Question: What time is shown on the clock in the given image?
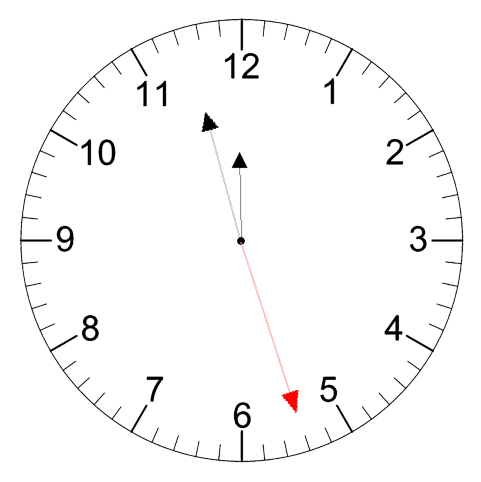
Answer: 11:57:27